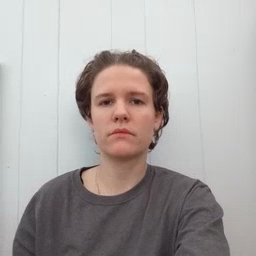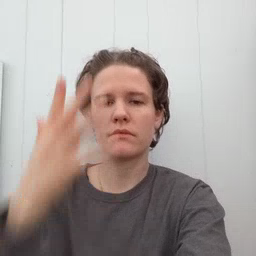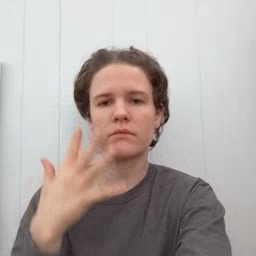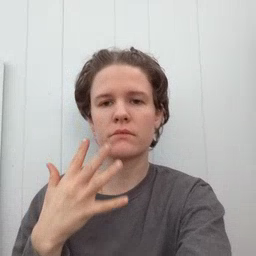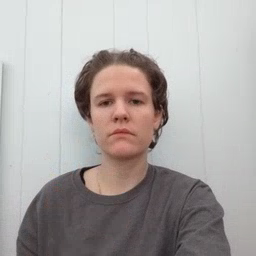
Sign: sad